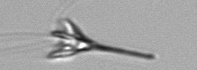
Label: Pyramimonas_longicauda